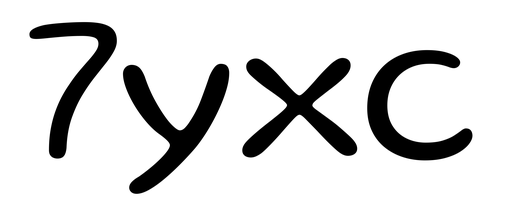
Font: Gluten_Light